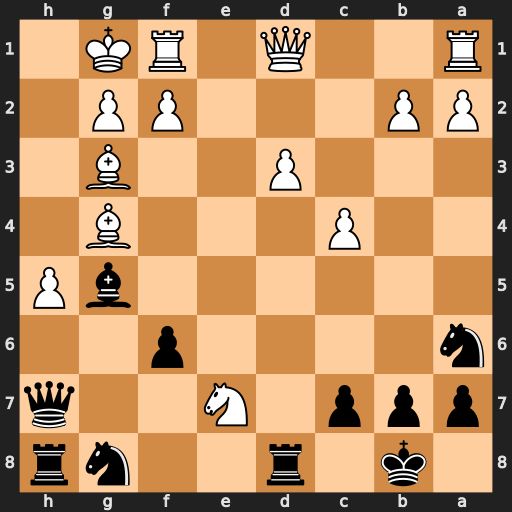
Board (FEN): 1k1r2nr/ppp1N2q/n4p2/6bP/2P3B1/3P2B1/PP3PP1/R2Q1RK1
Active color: b
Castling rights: -
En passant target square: -
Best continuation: Nxe7